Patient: sex F, age 59
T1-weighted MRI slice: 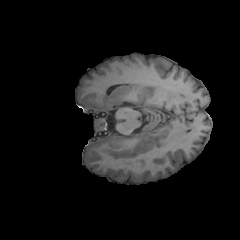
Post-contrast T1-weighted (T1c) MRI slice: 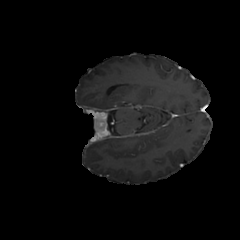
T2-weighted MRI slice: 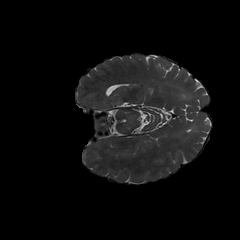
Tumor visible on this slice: no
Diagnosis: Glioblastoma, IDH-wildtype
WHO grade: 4